Field crop: maize
Growth stage: 1
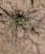
Species: salsola